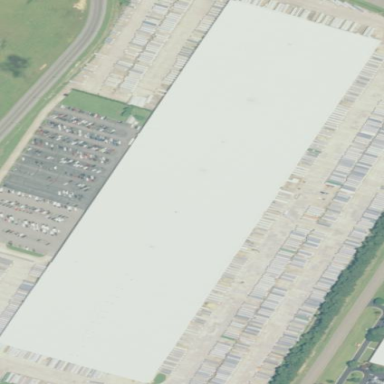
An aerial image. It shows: Warehouse.